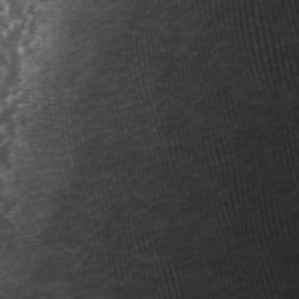
Label: frost